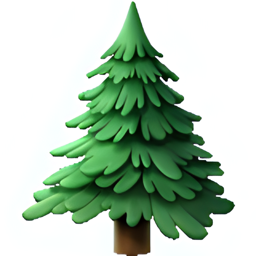
Name: evergreen tree
Emoji: 🌲
Group: Animals & Nature
Sub-group: plant-other